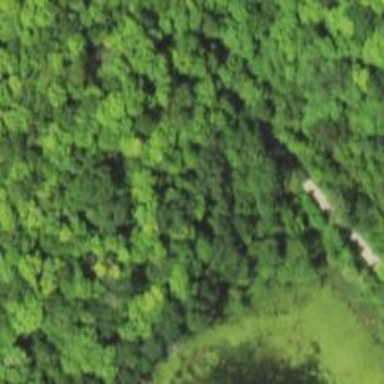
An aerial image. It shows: Path with excellent trail visibility.